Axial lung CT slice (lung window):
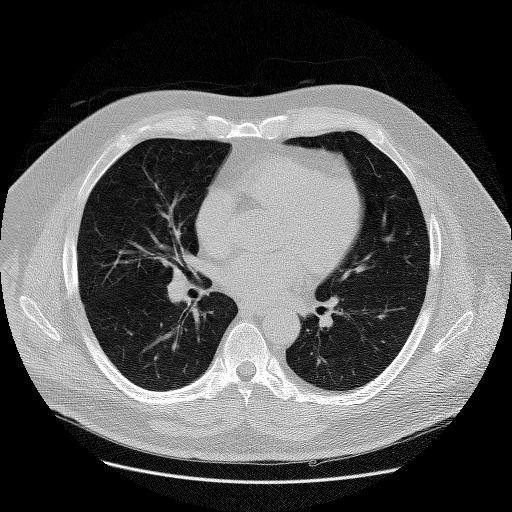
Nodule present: no